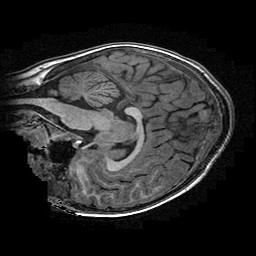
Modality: T1w
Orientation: sagittal
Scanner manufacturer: ge
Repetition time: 0.008096 s
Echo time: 0.00318 s